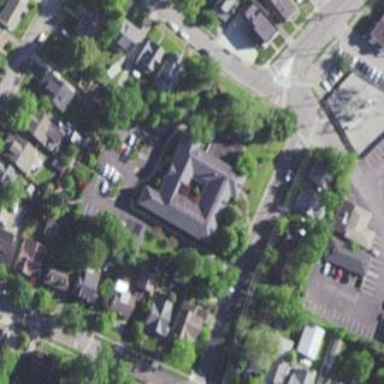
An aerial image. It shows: Building.